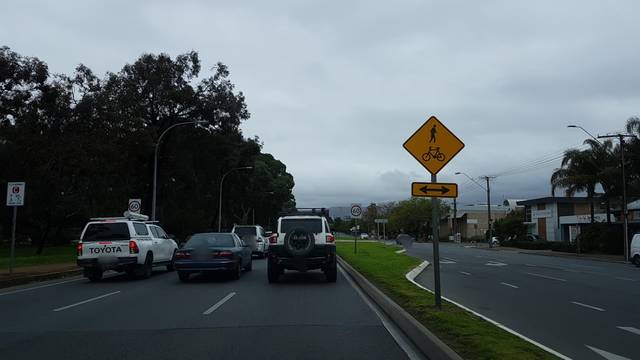
Region: Australia
Coordinates: -34.941, 138.601